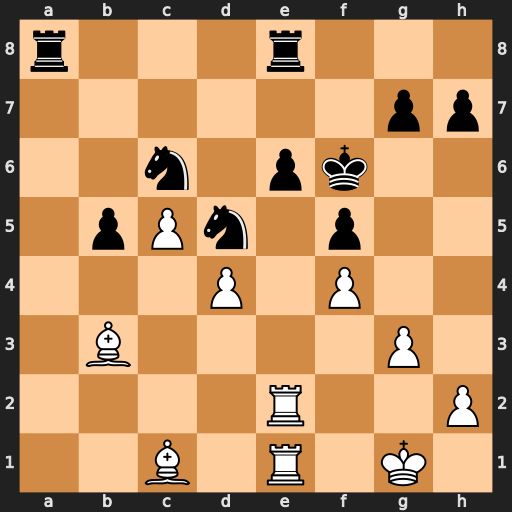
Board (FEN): r3r3/6pp/2n1pk2/1pPn1p2/3P1P2/1B4P1/4R2P/2B1R1K1
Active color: w
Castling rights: -
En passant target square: -
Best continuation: Bxd5 exd5 Rxe8 Rxe8 Rxe8